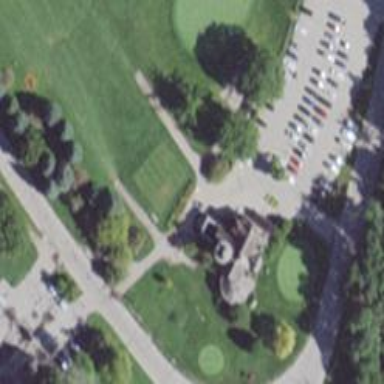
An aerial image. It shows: Golf tee.